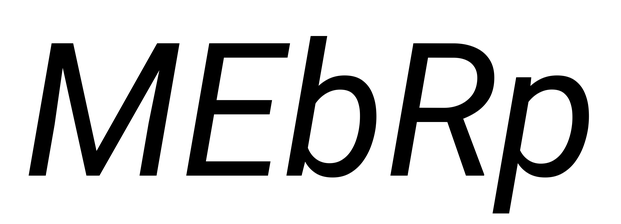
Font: Roboto-Italic_Italic